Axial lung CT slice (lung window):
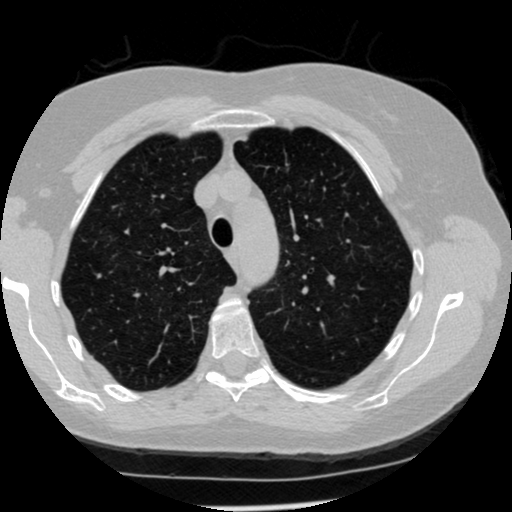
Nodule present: no